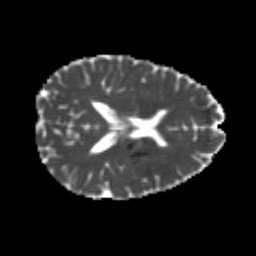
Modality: MD
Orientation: axial
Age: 24
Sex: female
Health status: healthy
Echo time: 0.074 s